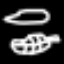
Label: leaf